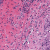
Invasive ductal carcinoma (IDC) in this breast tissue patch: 0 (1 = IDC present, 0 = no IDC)